Question: I have table structure as displayed in first table.
And want to fetch Both Male and Female Counts in a single query so that request will go only for one time onto the server.

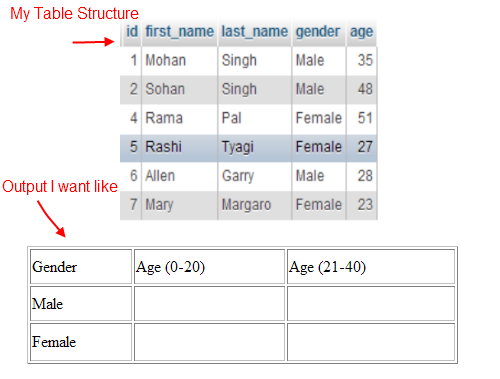
Answer: This is what you need to do:
'''
select gender,
count(case when age between 0 and 20 then 1 else null end) Age_0_20,
count(case when age between 21 and 40 then 1 else null end) Age_21_40
from yourtable
group by gender
'''
Adjust accordingly :)
Note that 'COUNT' aggregate function only counts non-null values. Thus, the 'else' values in the 'case' must be 'NULL'. The 'When' value returns '1' but it could just be any non-null value.
Some people implement this by using 'SUM':
'''
select gender,
sum(case when age between 0 and 20 then 1 else 0 end) Age_0_20,
sum(case when age between 21 and 40 then 1 else 0 end) Age_21_40
from yourtable
group by gender
'''
The result is going to be absolutely the same.